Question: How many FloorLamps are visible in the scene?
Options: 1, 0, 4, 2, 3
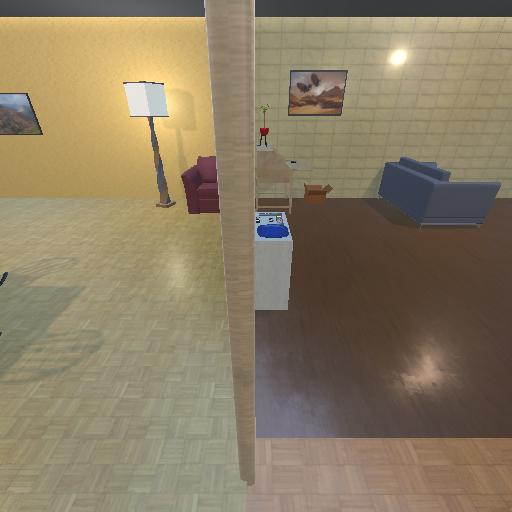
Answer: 1